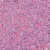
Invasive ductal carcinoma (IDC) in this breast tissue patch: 1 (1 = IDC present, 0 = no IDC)